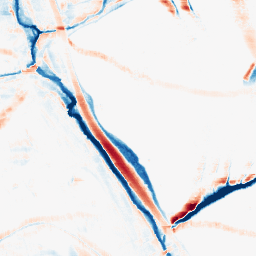
Category: morphological
Decomposition family: morphological_rect
Decomposition parameters: operation: average
width: 20
height: 10
Upsampling method: cubic_catmull_rom
Upsampling parameters: scale: 4
Upsampling scale: 4